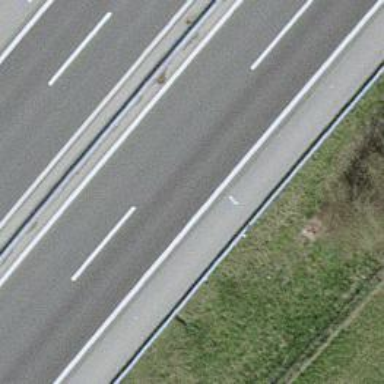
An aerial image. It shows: View of motorway.